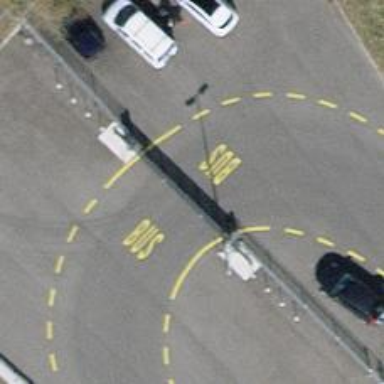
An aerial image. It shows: Lift gate barrier.